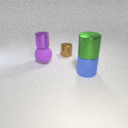
large green metal cylinder in front of small purple metal cylinder